Interaction volume radius: 5 \u00c5
Interaction volume height: 25 \u00c5
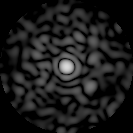
Disorder parameter: 0.8061